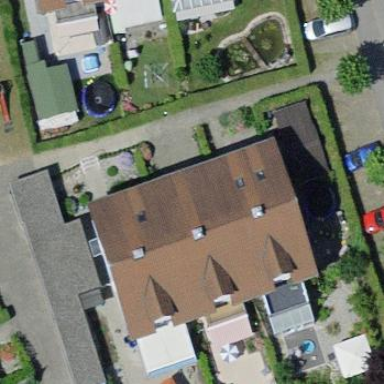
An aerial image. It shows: Terrace building.